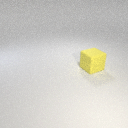
large yellow rubber cube